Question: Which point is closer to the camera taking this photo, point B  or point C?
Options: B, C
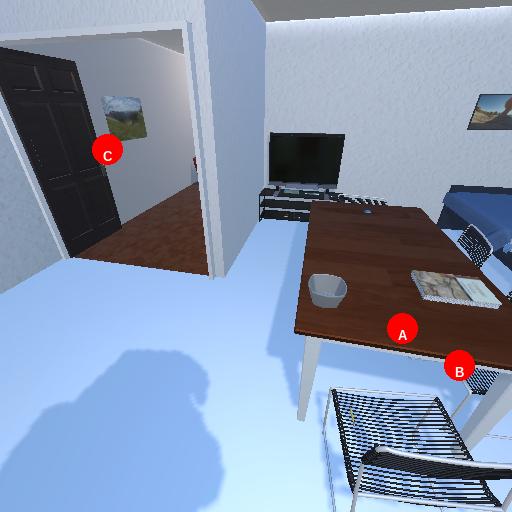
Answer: B